Question: I want to ask if there 's some debug tools to show the result in a flat table to facilitate finding any logical errors .
For Example ::

Now I want to see all these rows in a flat table instead of each one through the debugger .
Is there any tool like 'LINQPad' for example for this purpose ?
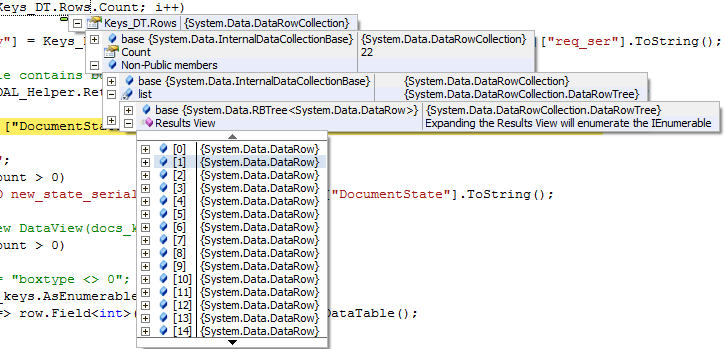
Answer: The debugger of Visual Studio has already a builtin 'DataTable' visualizer. Just click on the loupe-symbol and you can inspect it as table.
If you don't analyze a 'DataTable' but a 'DataRowCollection'(as in your screen shot), you can use this in the quick-watch-window of the debugger:
'''
rows.Cast<DataRow>().CopyToDataTable()
'''
After you have executed it there, you're able to click on the loupe to inspect the table. That works also with a 'Linq' query or a 'Rows' property of a 'DataTable'.
<URL>